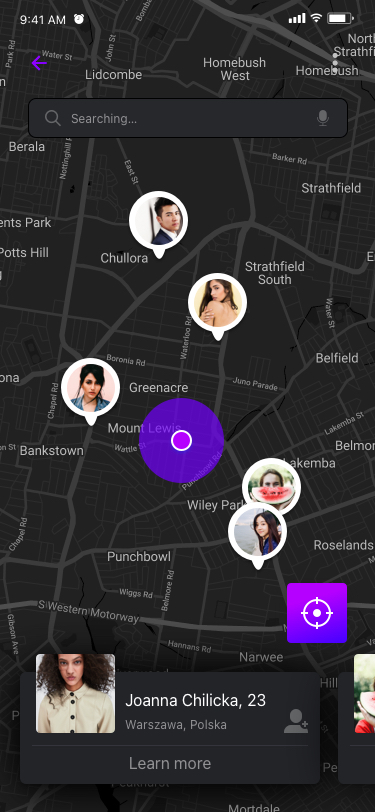
Text in this UI design:
UI Text/Heading/H4/Hightlight
Joanna Chilicka, 23
Warszawa, Polska
Learn more
UI Text/Heading/H4/Hightlight
Searching…
9:41 AM